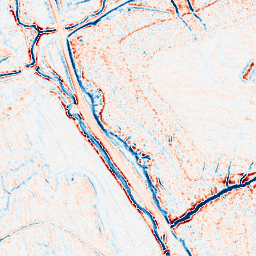
Category: edge_preserving
Decomposition family: bilateral
Decomposition parameters: d: 9
sigma_color: 25
sigma_space: 75
Upsampling method: sinc_blackman
Upsampling parameters: scale: 4
kernel_size: 16
Upsampling scale: 4